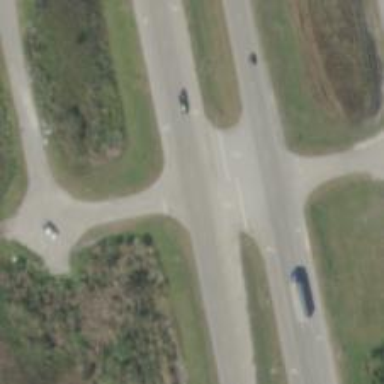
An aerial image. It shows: Asphalt road designated as trunk highway.